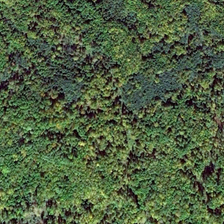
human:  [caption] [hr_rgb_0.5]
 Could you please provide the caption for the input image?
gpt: many green trees are in a piece of forest .

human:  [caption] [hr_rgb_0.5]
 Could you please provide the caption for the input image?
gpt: many green trees are in a piece of forest .

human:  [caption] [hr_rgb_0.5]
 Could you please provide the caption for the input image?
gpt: there are all kinds of plants in a forest .

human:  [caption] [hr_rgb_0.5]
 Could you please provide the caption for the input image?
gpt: the trees are green and green forests .

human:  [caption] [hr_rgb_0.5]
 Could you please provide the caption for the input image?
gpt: there are all kinds of plants in a forest .